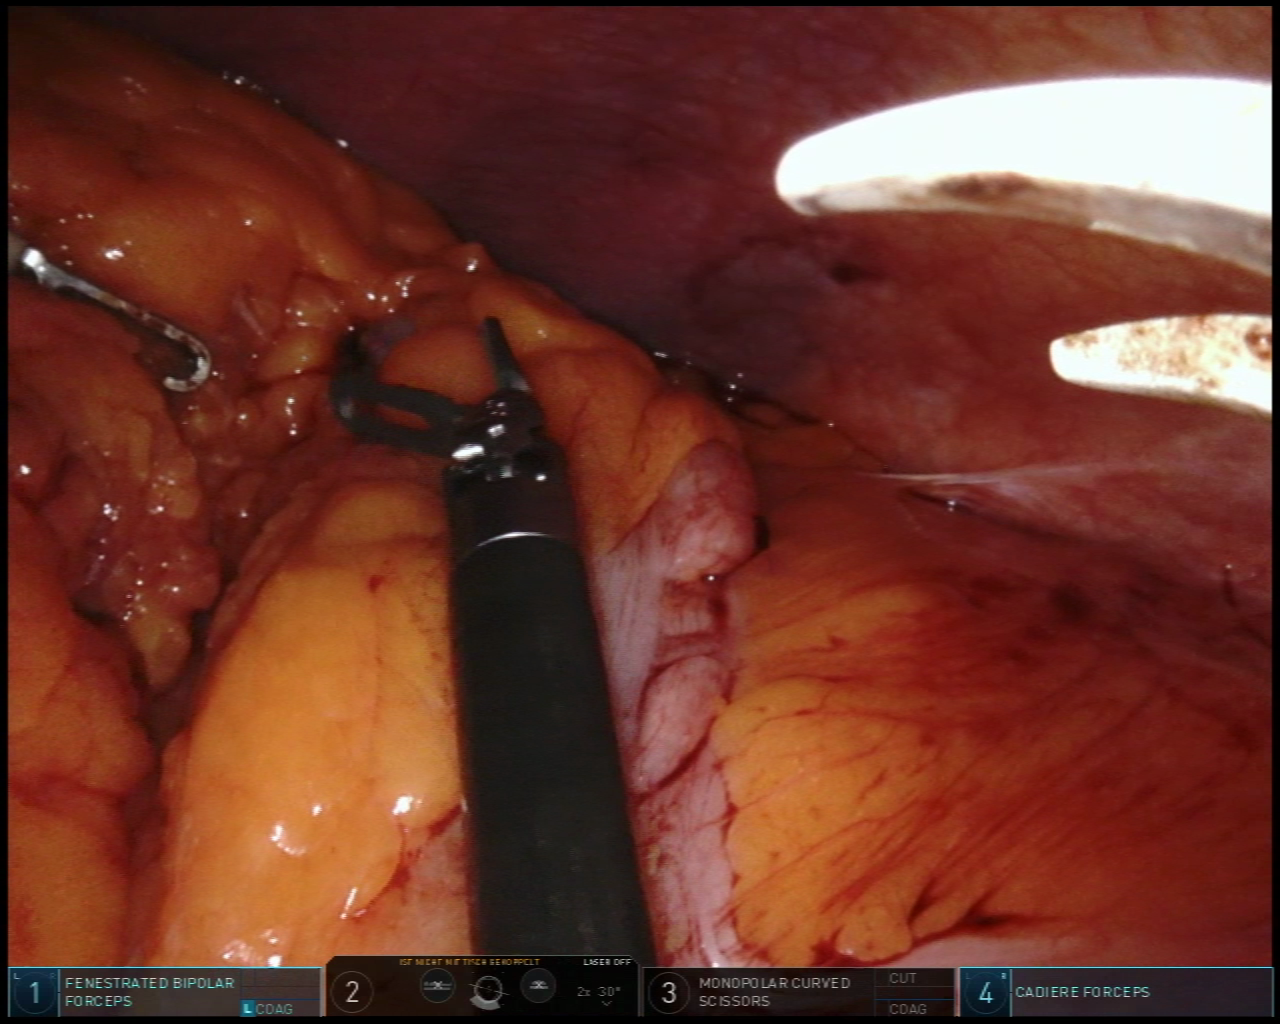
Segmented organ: colon
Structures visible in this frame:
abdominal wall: yes
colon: yes
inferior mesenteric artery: no
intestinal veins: no
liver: no
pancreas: no
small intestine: no
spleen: no
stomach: no
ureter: no
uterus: no
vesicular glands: no